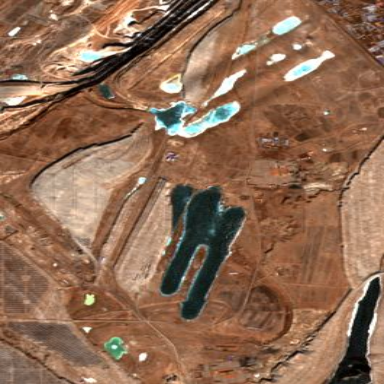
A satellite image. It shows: Quarry area.